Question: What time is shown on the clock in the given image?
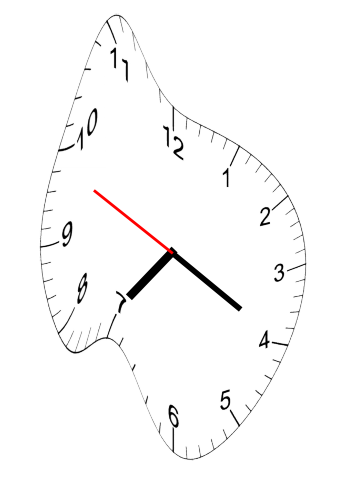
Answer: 07:19:49